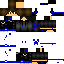
A female skeleton skin with dark skin, wearing brown helmet dressed in a black armor chest and black pants, featuring a closed mouth.